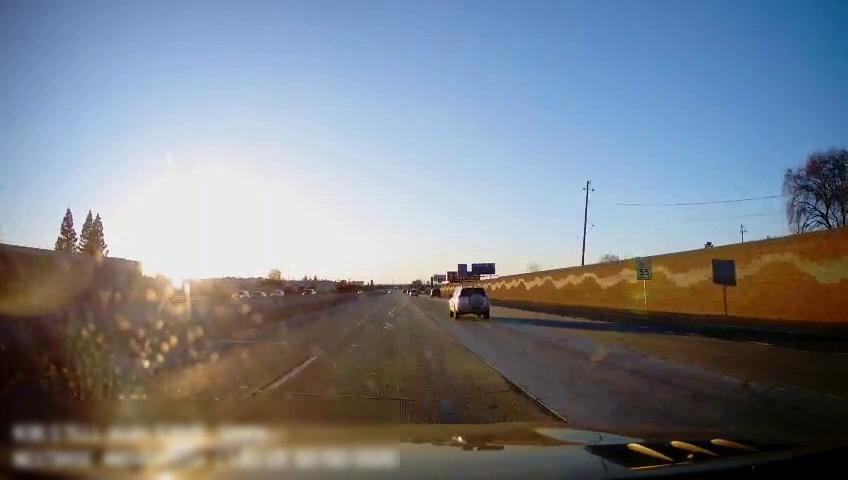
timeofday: Day
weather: Sunny
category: Drivable Space
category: Vehicles | SUV
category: Vehicles | SUV
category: Vehicles | Car
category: Vehicles | Car
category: Vehicles | Car
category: Vehicles | SUV
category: Lanes | Current Lane
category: Lanes | Current Lane
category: Lanes | Alternate Lane
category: Lanes | Alternate Lane
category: Lanes | Alternate Lane